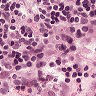
Metastatic tissue present: no